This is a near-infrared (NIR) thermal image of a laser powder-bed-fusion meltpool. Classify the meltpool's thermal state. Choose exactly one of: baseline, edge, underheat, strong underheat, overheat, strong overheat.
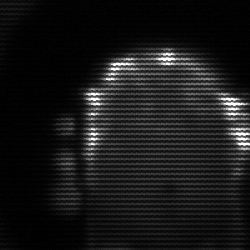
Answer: baseline